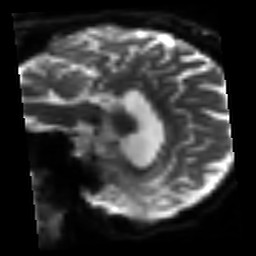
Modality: sbref
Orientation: sagittal
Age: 40
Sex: male
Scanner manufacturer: siemens
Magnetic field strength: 3 T
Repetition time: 3.2 s
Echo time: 0.081 s